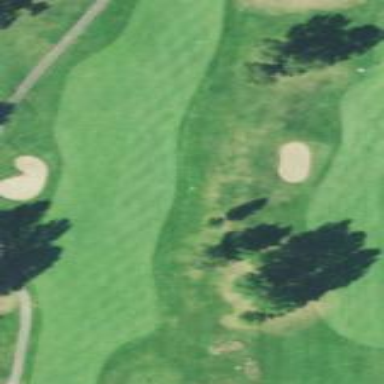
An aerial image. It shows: Golf fairway surrounded by grass.